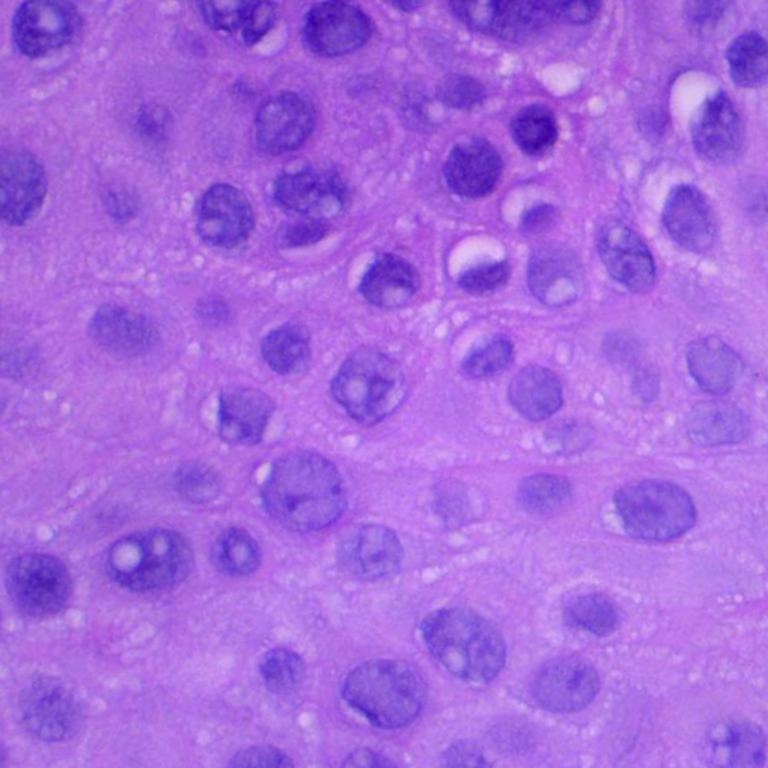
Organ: lung
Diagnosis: squamous carcinomas